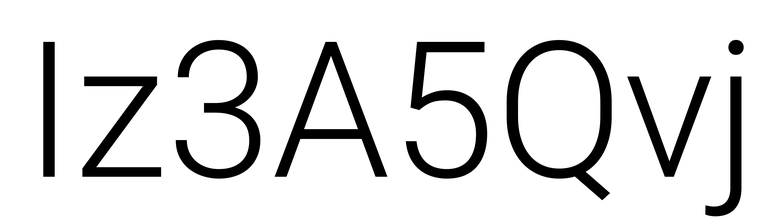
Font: Roboto_Light